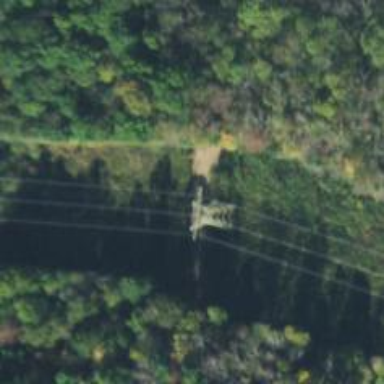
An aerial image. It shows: Lattice structure tower used for power transmission.